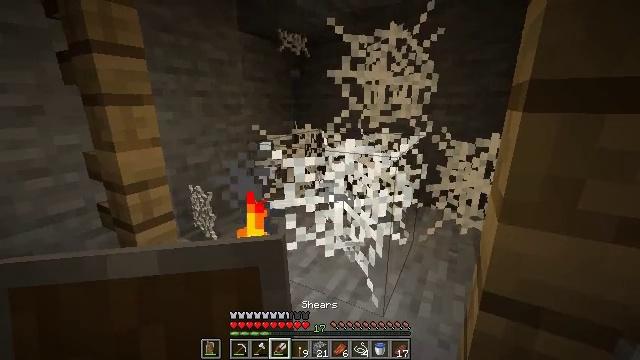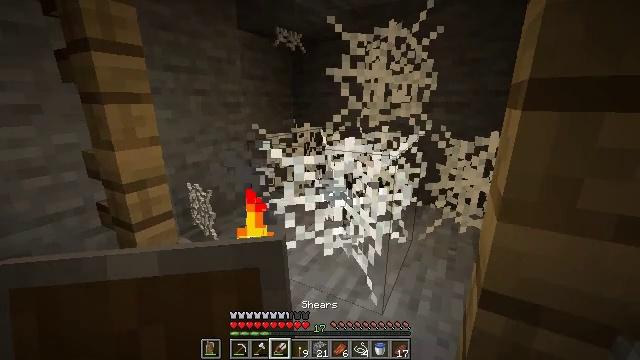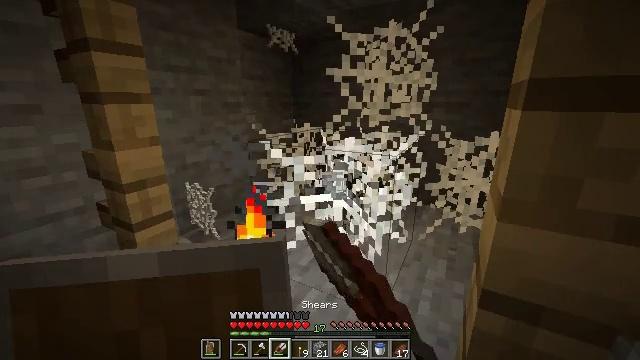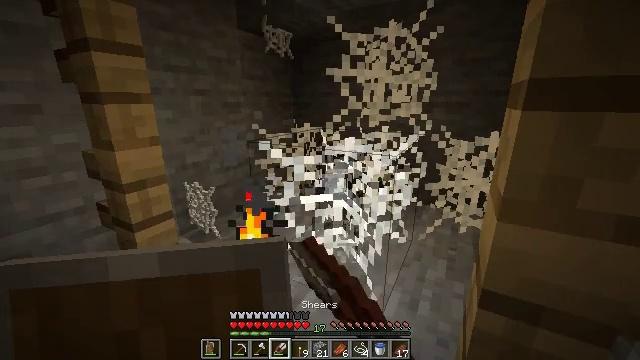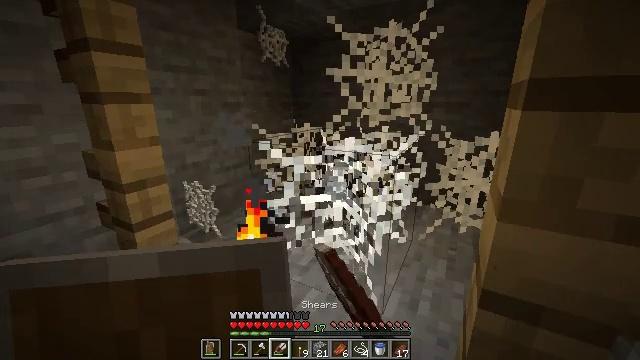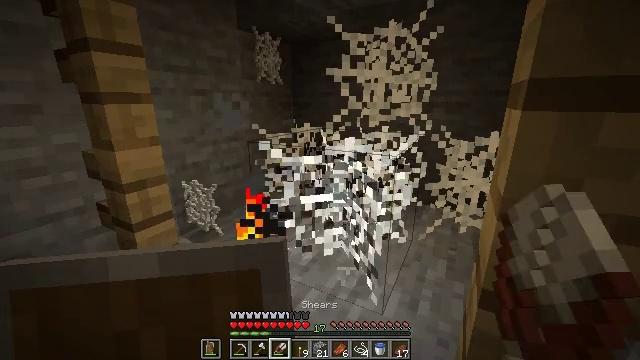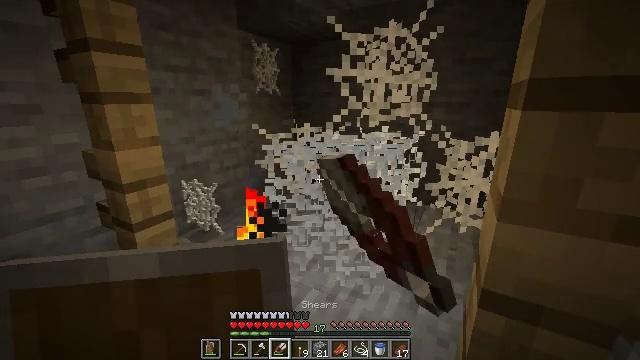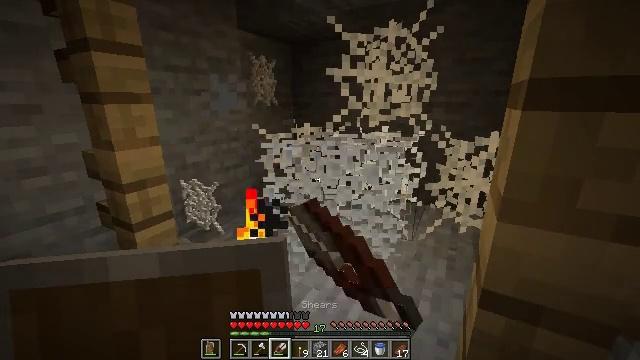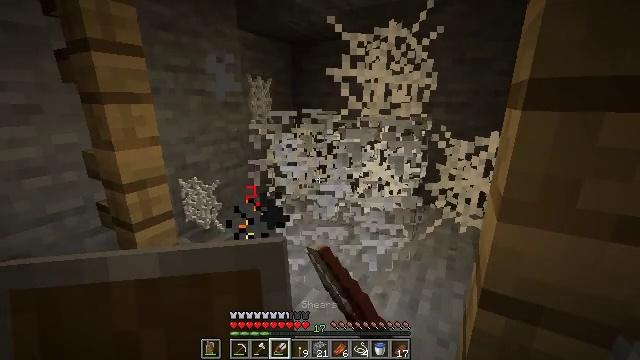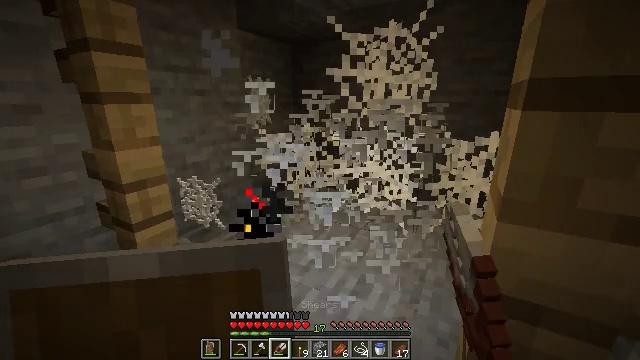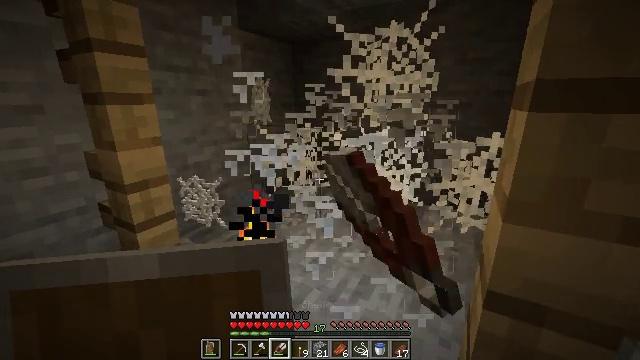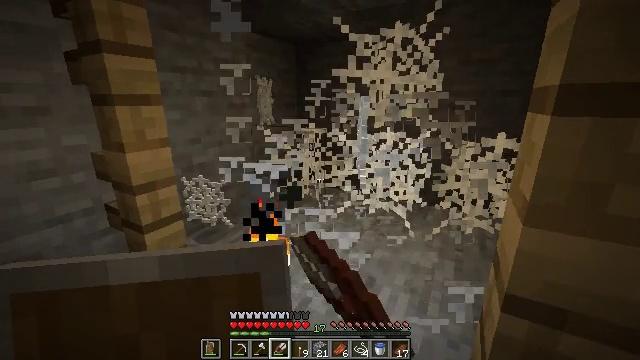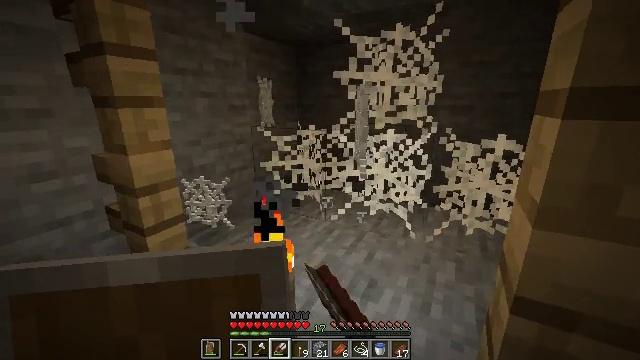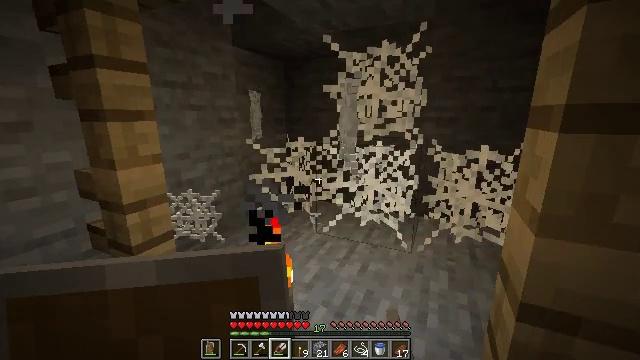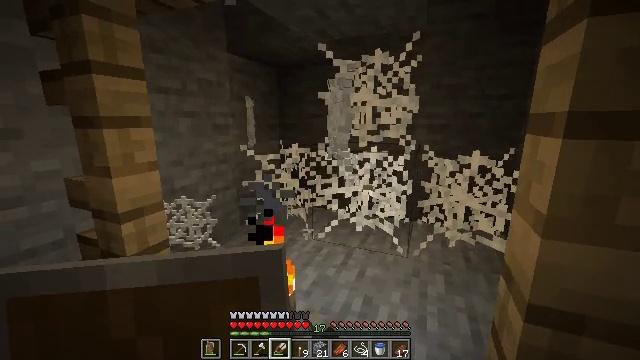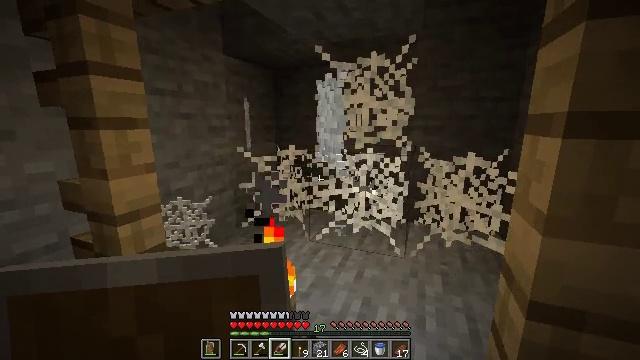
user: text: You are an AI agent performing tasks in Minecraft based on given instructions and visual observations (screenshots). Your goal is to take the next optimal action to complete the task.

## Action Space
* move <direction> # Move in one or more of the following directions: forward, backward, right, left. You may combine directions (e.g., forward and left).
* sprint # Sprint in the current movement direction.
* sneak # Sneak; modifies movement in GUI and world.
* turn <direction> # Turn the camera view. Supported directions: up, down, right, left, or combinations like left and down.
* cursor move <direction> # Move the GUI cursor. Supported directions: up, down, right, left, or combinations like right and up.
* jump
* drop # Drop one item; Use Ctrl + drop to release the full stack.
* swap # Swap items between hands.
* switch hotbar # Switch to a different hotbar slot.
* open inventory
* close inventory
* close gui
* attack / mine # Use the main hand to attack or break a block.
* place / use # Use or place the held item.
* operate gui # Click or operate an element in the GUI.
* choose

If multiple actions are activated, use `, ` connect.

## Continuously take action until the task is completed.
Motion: motion action
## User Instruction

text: Clear out the cobweb from the stronghold.
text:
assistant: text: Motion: sneak, attack / mine
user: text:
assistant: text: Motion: sneak, attack / mine
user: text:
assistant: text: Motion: sneak, attack / mine
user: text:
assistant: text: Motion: sneak, attack / mine
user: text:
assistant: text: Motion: sneak, attack / mine
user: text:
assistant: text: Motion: sneak, attack / mine
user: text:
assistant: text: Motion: sneak, attack / mine
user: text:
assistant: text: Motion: sneak, attack / mine
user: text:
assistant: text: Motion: sneak, attack / mine
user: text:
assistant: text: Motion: move left, sneak, attack / mine
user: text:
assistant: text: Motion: move left, sneak, attack / mine
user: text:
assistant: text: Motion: move left, sneak, attack / mine
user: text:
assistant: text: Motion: move left, sneak, turn right and up, attack / mine
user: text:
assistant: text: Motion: sneak, turn right and up, attack / mine
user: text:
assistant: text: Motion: sneak, turn right, attack / mine
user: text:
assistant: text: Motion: sneak, attack / mine
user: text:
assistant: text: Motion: sneak, attack / mine
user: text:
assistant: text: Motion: sneak, attack / mine
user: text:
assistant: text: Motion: sneak, attack / mine
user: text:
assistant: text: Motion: sneak, attack / mine
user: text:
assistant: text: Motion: sneak, attack / mine
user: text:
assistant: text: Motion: sneak, attack / mine
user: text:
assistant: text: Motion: sneak, attack / mine
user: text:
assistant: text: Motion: sneak, attack / mine
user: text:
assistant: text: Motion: sneak, attack / mine
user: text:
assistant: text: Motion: sneak, turn left, attack / mine
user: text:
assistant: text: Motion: sneak, turn left, attack / mine
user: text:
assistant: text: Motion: sneak, attack / mine
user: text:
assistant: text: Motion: sneak, attack / mine
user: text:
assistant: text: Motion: sneak, attack / mine